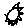
Label: sun